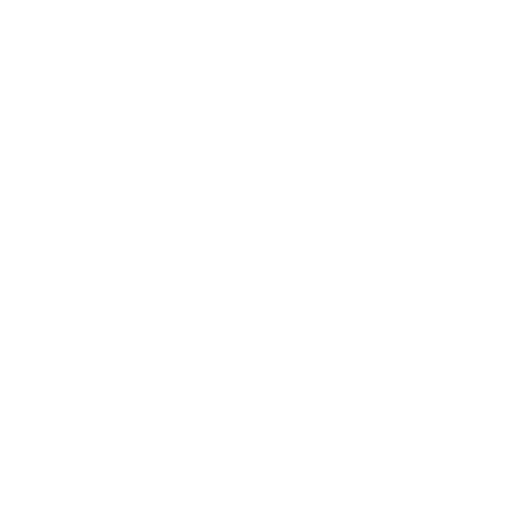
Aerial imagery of bar in Alaska named Nesbitt Reef containing only unknown